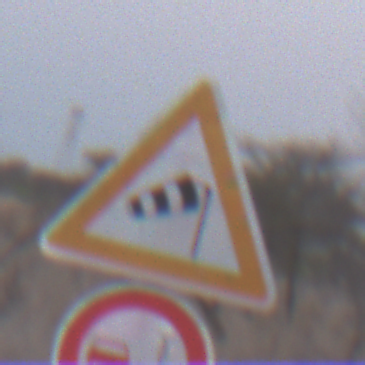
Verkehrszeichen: SeitenwindVonRechts
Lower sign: VerbotUeberholenEinspurigeFahrzeuge
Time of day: SunriseSunset
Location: Outdoor (Nature)
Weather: Clear
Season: NotSpecified
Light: Natural